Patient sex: M
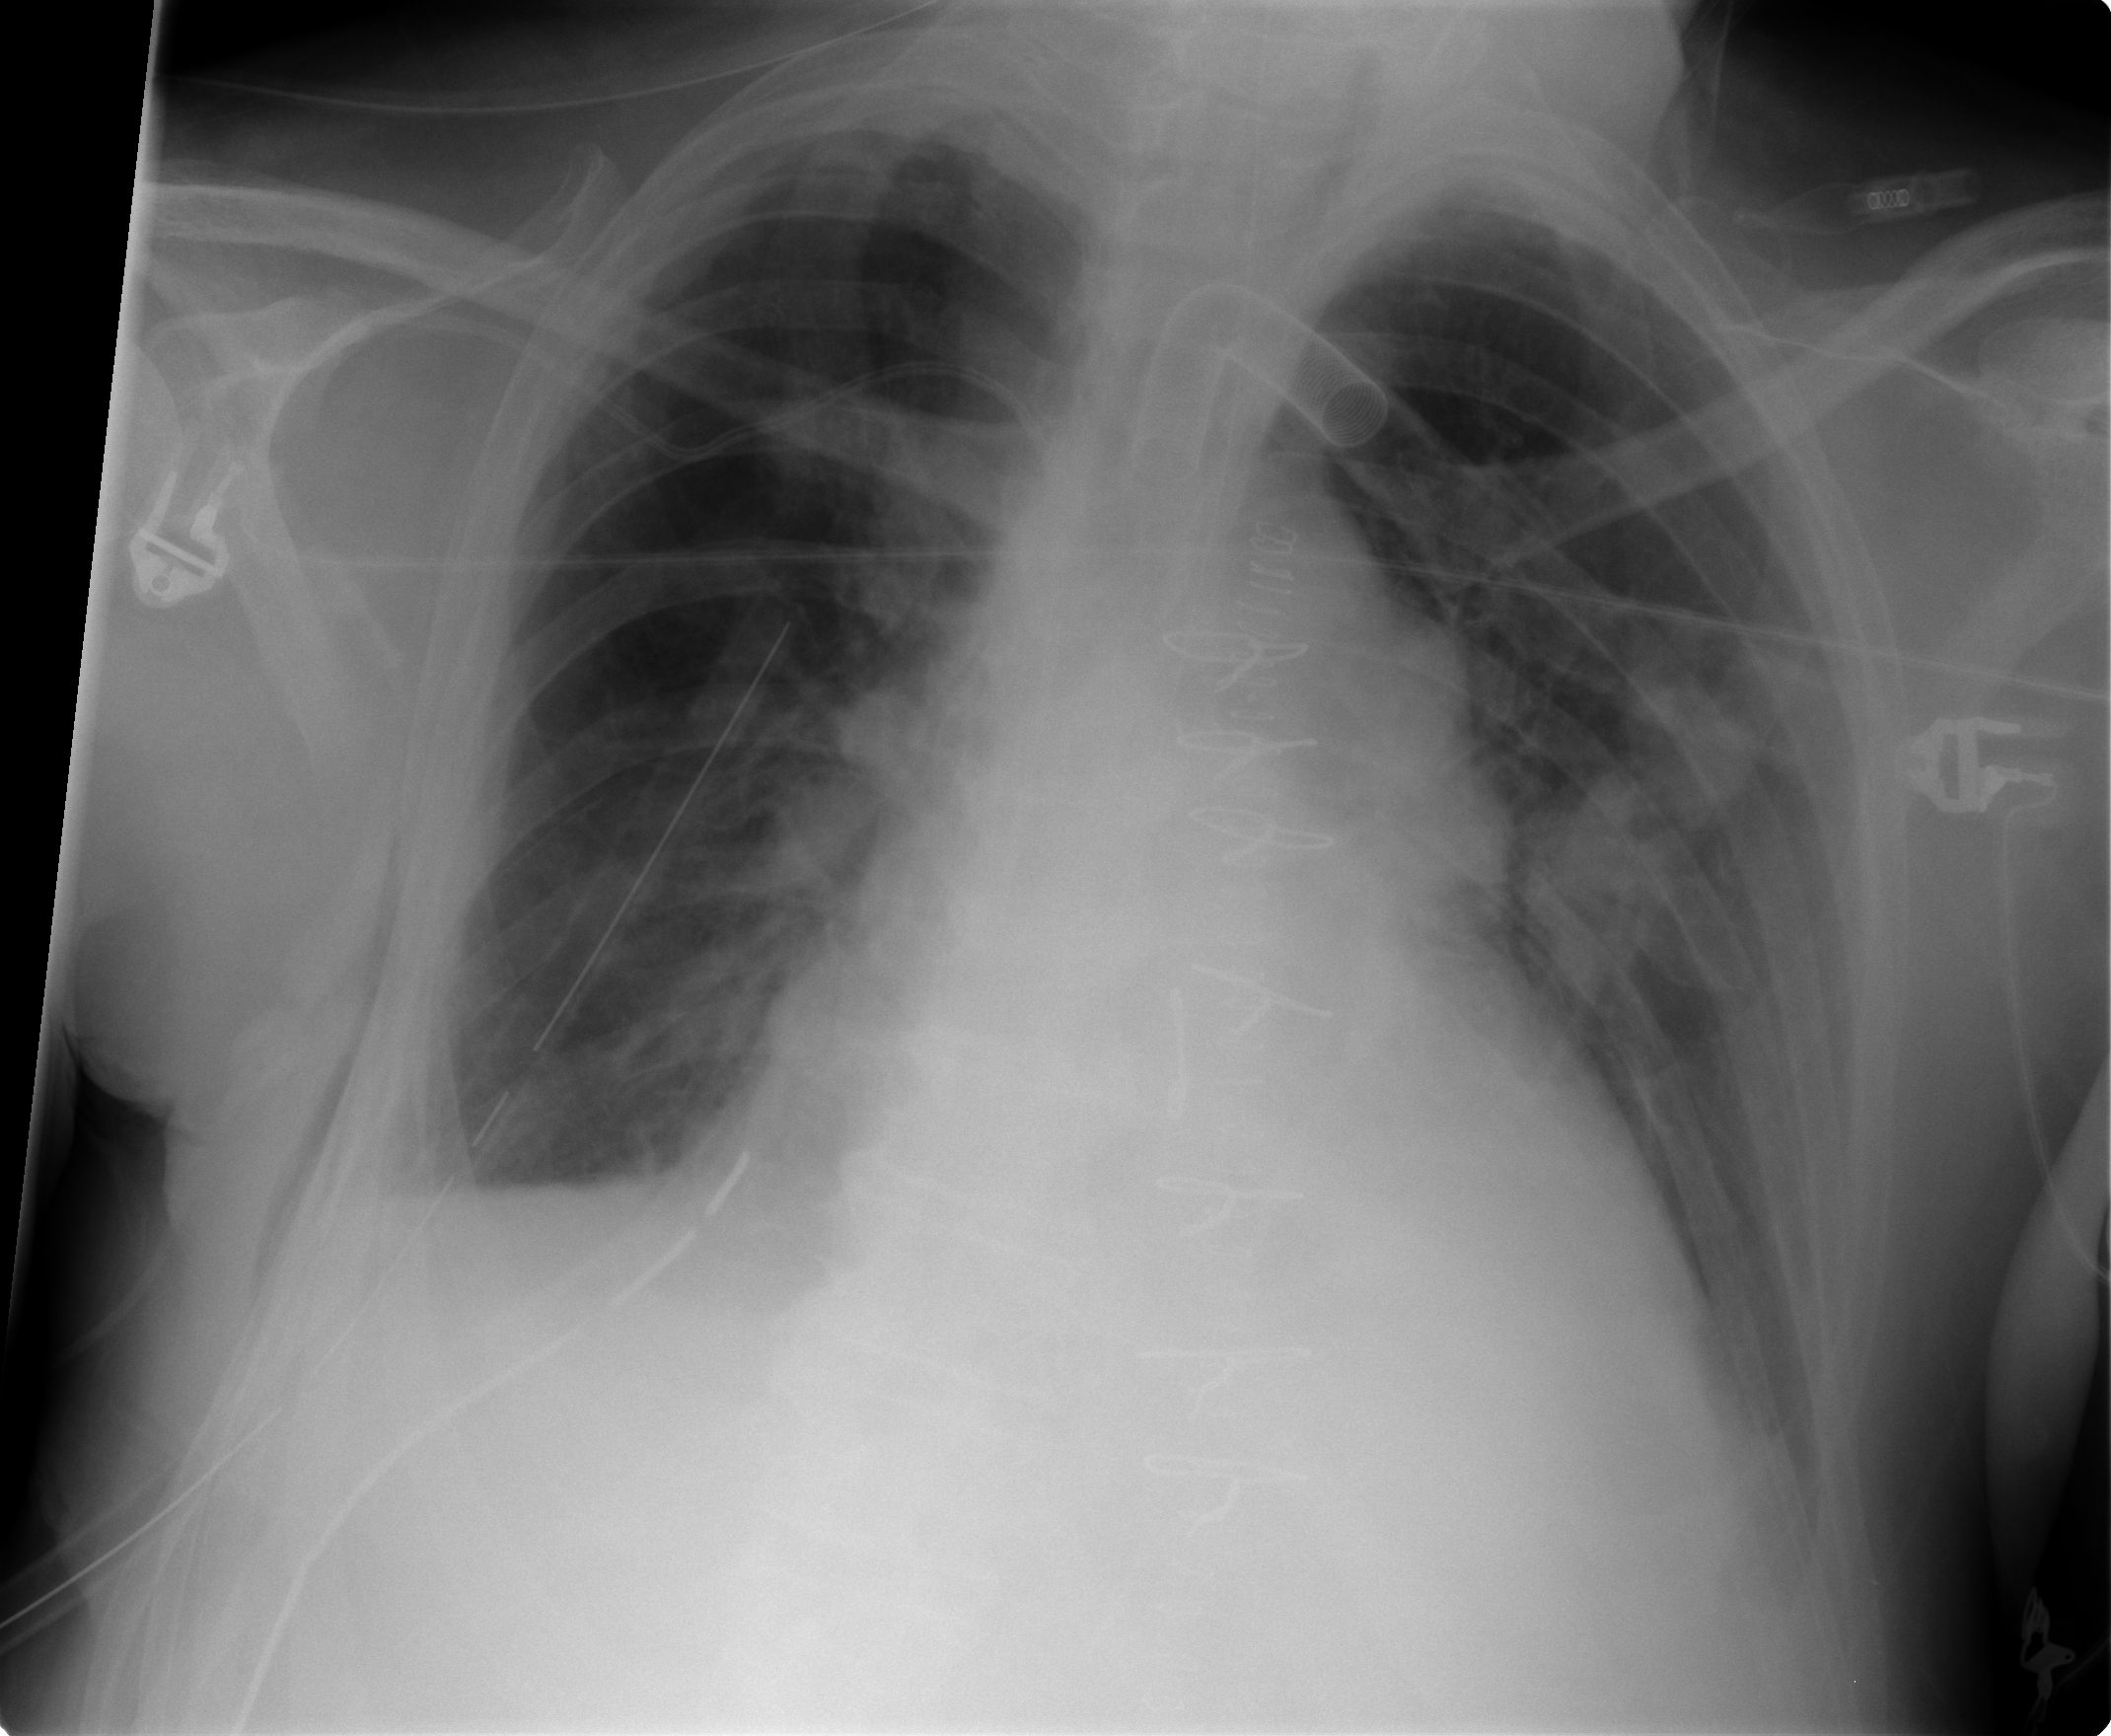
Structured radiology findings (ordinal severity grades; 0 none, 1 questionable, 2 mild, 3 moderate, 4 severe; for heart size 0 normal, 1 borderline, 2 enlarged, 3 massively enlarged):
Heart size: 2
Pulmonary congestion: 1
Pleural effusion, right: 2
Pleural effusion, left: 1
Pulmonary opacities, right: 1
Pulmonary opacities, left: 1
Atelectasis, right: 3
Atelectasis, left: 2